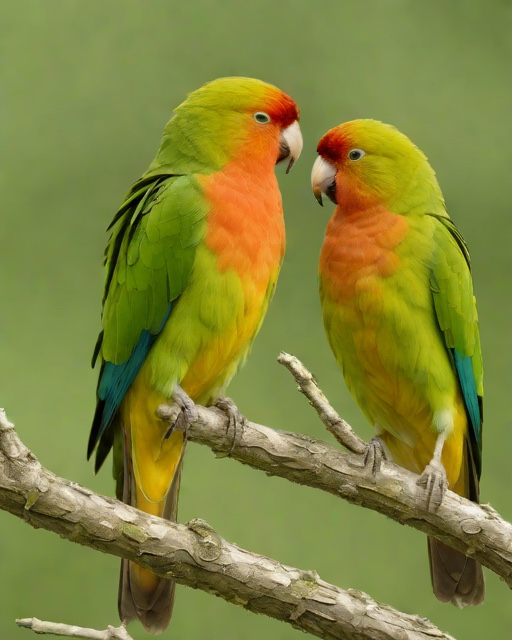
Category: Valentine